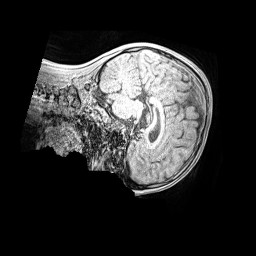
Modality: MP2RAGE
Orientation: sagittal
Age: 11
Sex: male
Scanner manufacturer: siemens
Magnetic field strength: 3 T
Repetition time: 4 s
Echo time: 0.00299 s